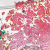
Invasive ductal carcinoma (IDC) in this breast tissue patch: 0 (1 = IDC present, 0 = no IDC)